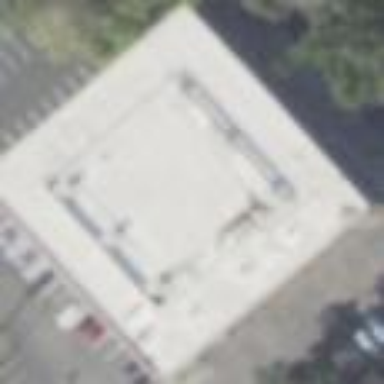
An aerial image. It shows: Building that houses car repair shop.